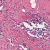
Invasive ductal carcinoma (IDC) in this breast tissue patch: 0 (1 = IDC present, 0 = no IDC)